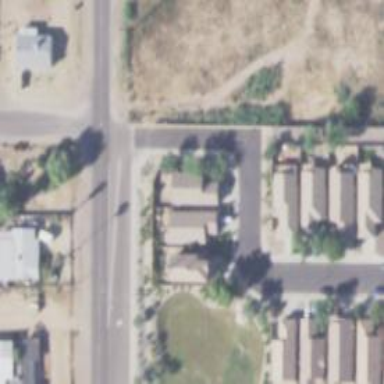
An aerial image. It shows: Residential road with sidewalk on the left side.